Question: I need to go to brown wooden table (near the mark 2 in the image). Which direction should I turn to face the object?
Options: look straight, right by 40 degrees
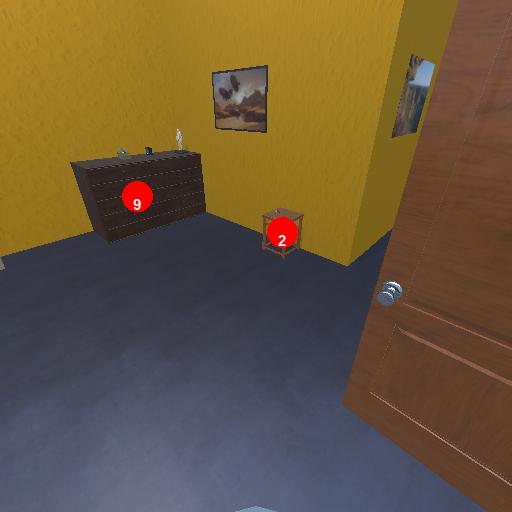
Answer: look straight